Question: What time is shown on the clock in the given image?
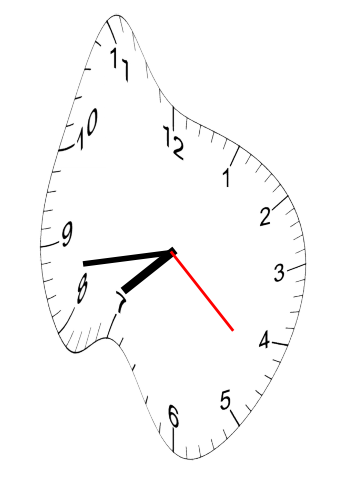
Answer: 07:43:22